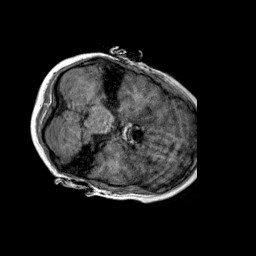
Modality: T1w
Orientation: coronal
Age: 12
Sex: male
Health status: ill